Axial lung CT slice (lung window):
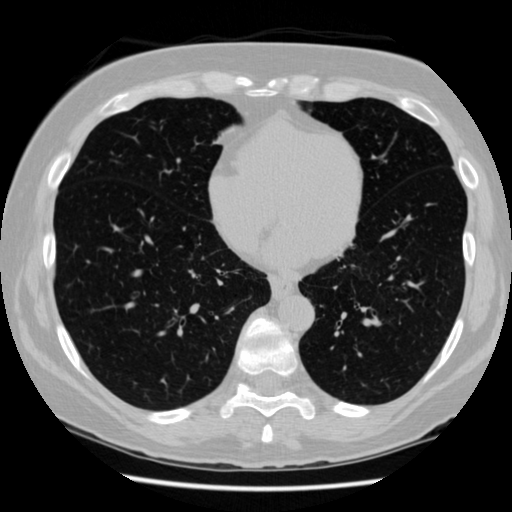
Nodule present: no